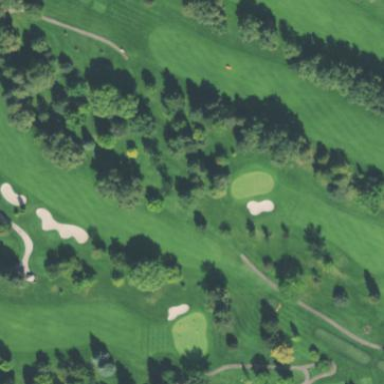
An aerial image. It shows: Grassy area designated as golf fairway.